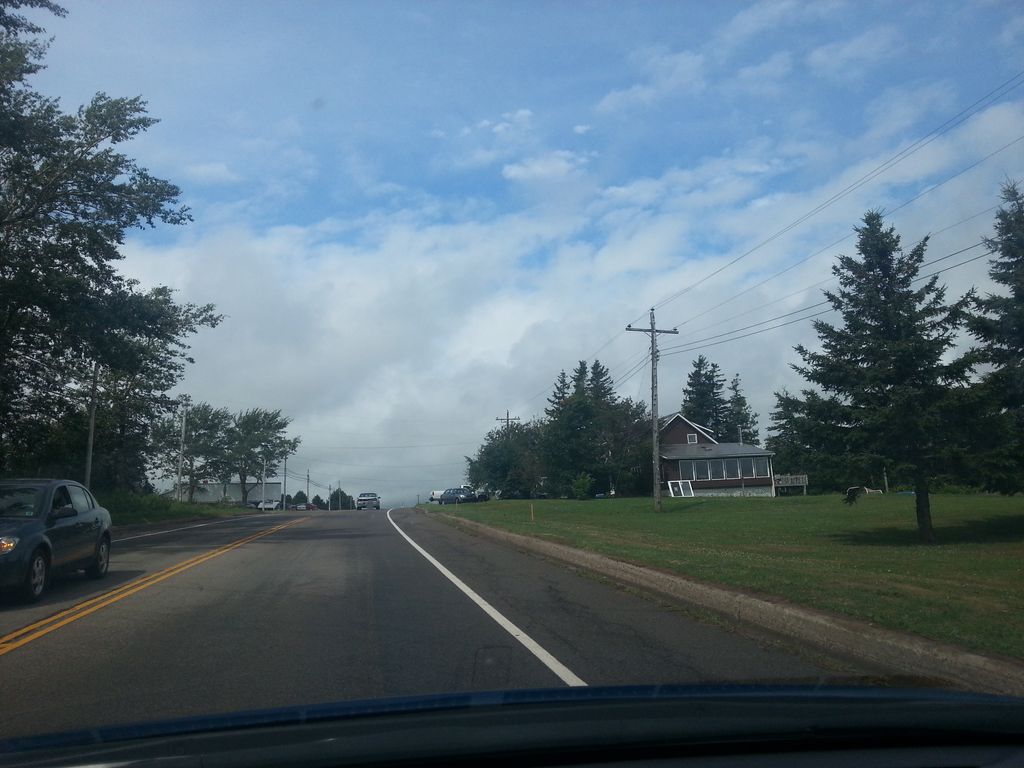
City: charlottetown